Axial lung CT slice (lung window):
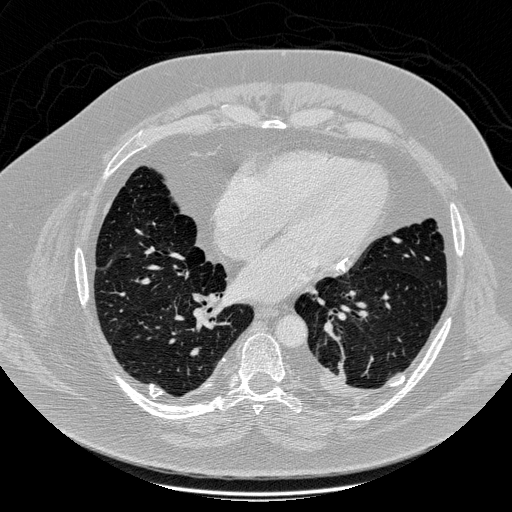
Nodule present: no